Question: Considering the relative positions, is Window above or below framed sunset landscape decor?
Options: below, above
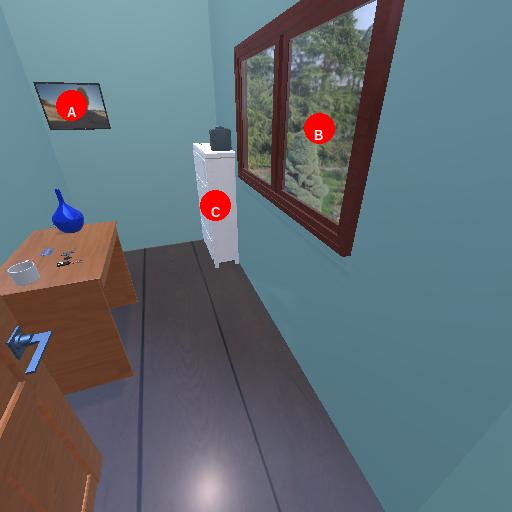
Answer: below